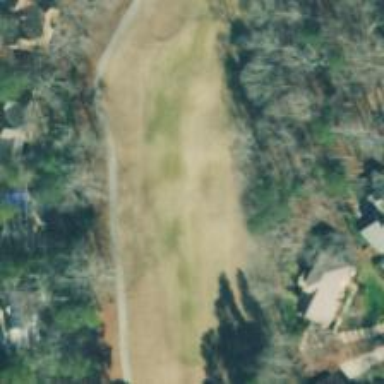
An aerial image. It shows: Golf fairway surrounded by grass.